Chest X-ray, AP view. Patient: 39 years old, sex M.
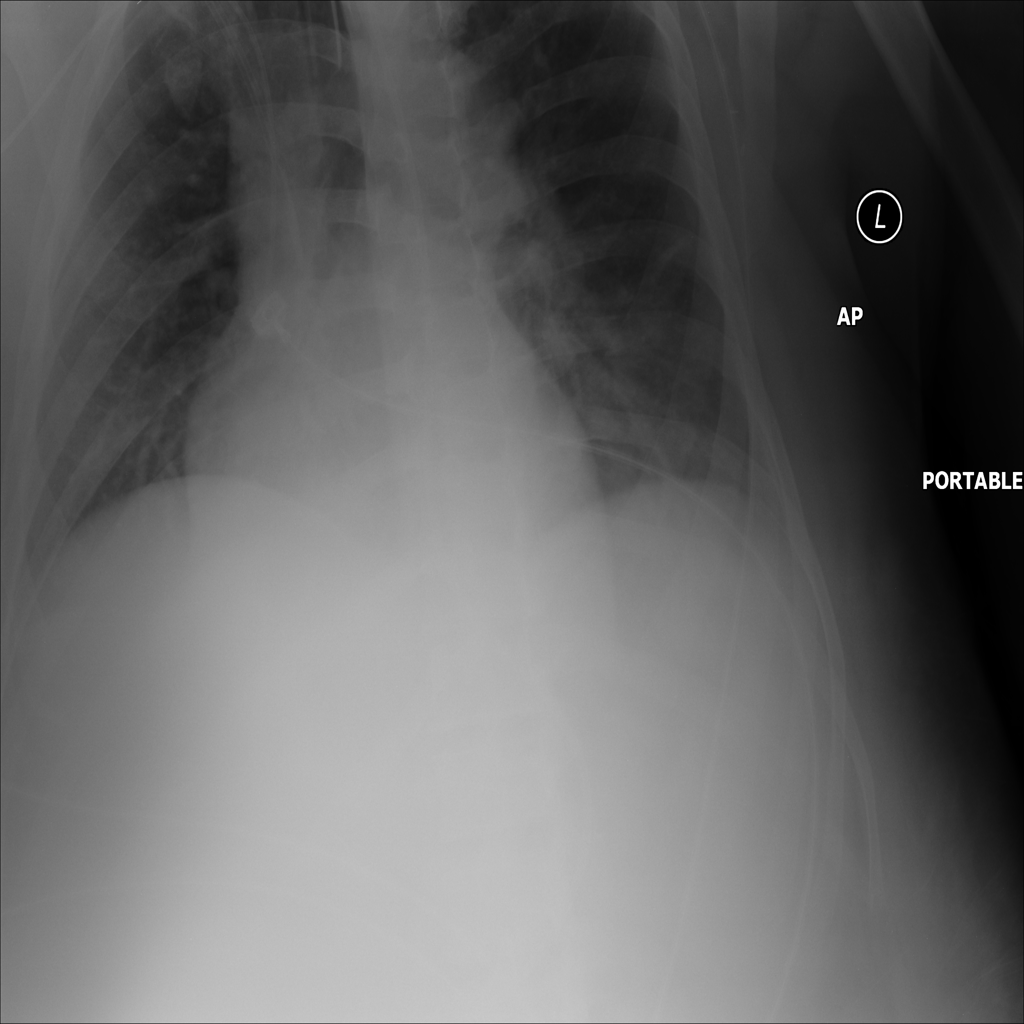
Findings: No Finding